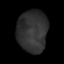
Tissue: lung
Cell type: Fibroblasts
Senescence score: 0.5945
Nuclear area (px): 1247
Mean DAPI intensity: 48.555